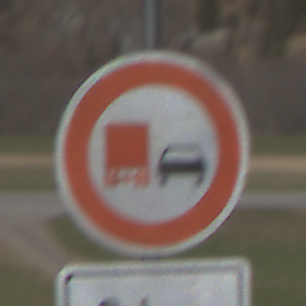
Verkehrszeichen: UeberholverbotKraftfahrzeuge
Zusatzzeichen unten: Entfernungsangaben2
Umgebung: Outdoor, Nature
Tageszeit: MorningAfternoon
Wetter: PartlyCloudy
Licht: Natural
Jahreszeit: NotSpecified
Kontrast: HighContrast